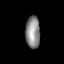
Tissue: lung
Cell type: Endothelial cells
Senescence score: 0.5733
Nuclear area (px): 454
Mean DAPI intensity: 138.196